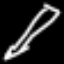
Label: pencil